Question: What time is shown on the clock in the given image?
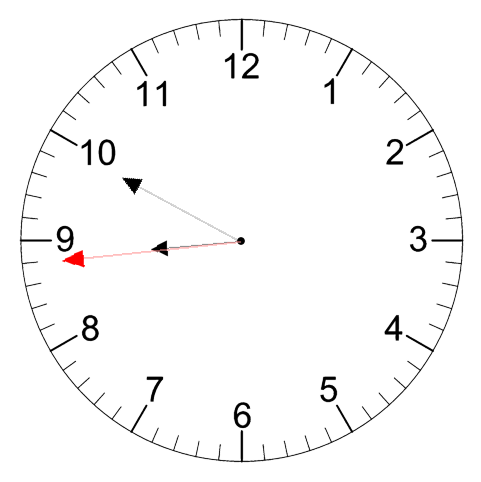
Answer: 08:49:44